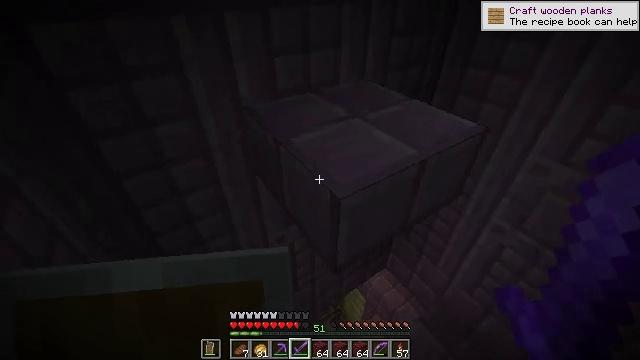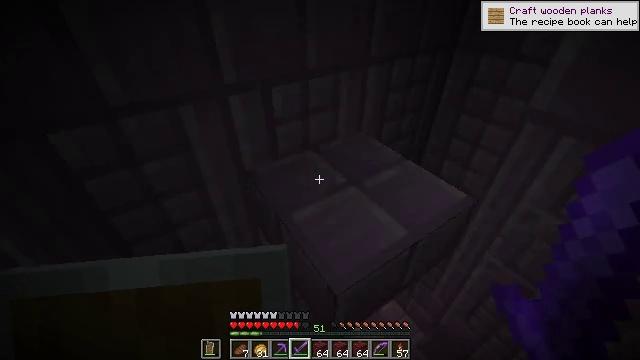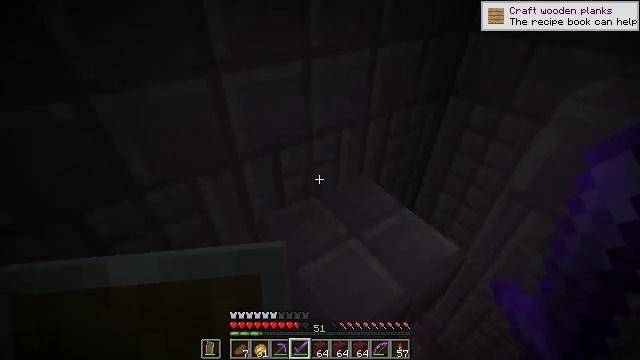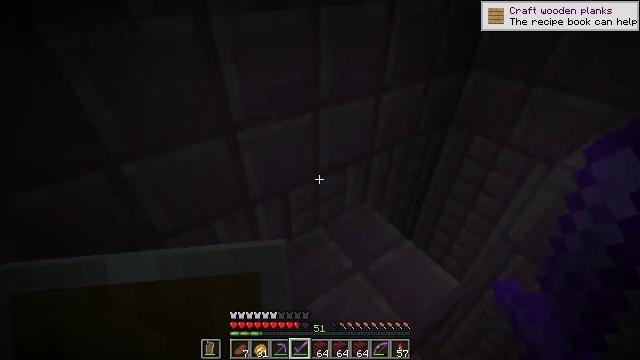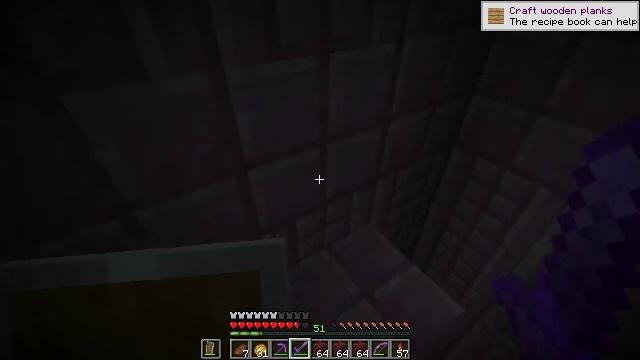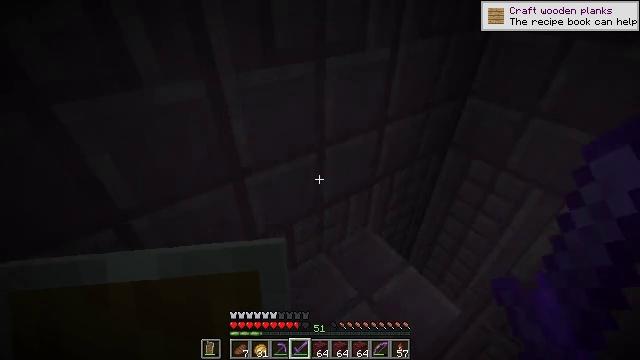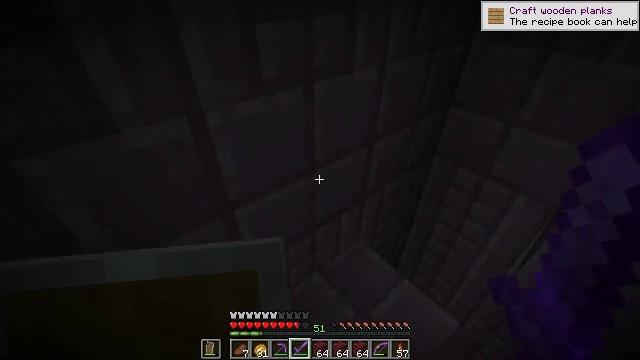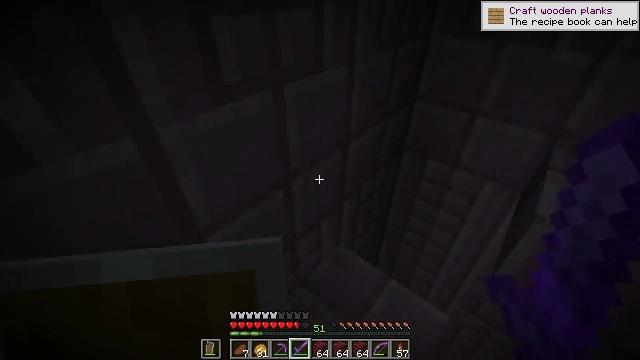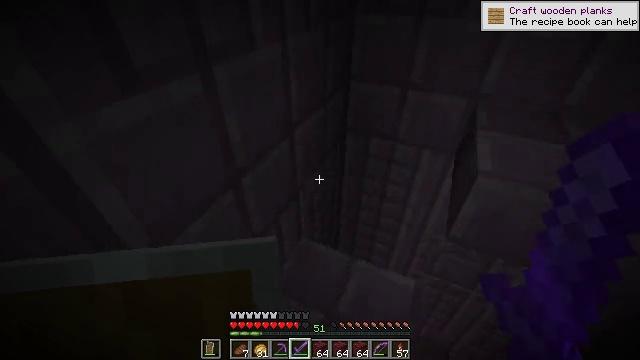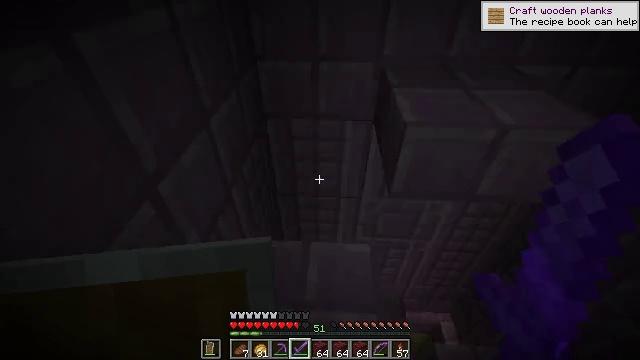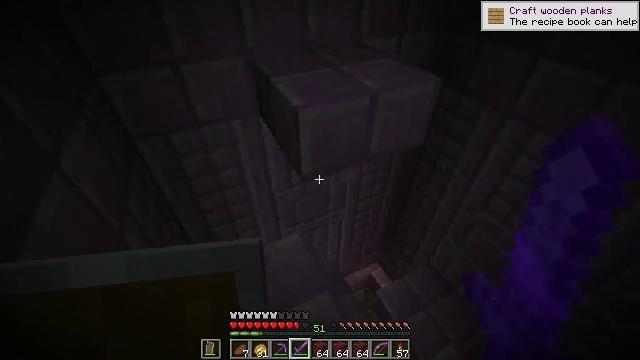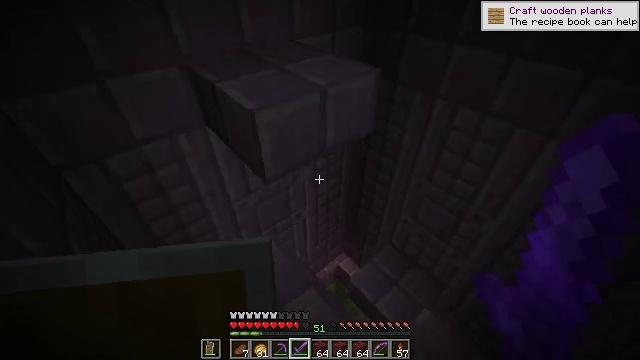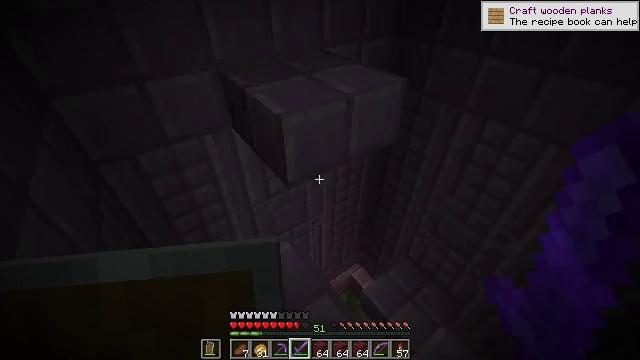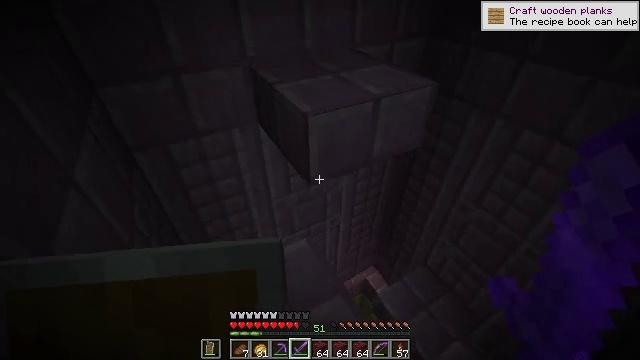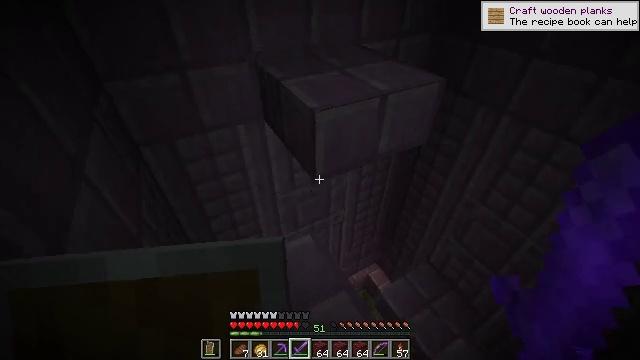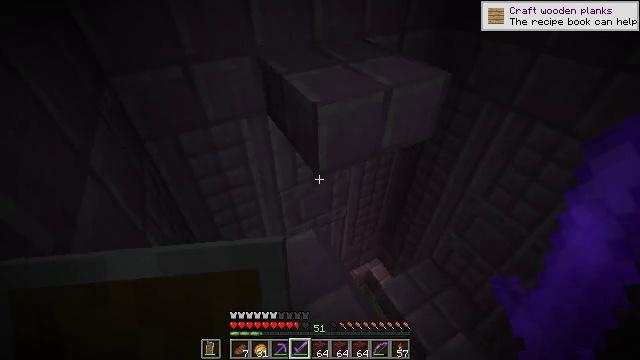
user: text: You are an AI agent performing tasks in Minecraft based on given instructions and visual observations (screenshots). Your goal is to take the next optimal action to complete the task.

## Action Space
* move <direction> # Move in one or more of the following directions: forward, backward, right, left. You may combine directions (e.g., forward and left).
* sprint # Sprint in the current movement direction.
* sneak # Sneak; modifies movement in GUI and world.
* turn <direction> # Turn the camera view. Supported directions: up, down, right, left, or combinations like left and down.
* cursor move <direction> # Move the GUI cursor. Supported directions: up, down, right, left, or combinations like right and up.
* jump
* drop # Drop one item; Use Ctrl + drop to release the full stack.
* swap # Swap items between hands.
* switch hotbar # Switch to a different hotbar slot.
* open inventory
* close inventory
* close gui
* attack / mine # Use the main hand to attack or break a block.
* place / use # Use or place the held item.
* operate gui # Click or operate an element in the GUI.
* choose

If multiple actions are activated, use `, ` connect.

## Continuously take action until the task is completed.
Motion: motion action
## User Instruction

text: Attack the purpur slab to gather it.
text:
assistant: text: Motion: move forward, jump
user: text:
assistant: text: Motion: move forward, jump
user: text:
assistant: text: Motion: move forward, jump
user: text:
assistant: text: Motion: move forward, jump
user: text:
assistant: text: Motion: move forward, turn right, jump
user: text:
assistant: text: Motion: turn right
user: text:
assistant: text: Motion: turn right
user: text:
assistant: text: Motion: turn right and down
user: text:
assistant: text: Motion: turn right and down
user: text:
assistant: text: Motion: turn right and down
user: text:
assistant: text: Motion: turn right
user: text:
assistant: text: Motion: turn left and up
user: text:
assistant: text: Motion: turn left
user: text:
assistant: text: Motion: no_op
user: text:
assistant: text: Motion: turn down
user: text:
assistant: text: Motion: turn down
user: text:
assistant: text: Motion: no_op
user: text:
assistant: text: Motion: turn left
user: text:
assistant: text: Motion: turn left
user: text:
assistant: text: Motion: no_op
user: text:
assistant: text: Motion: move forward, turn right and up
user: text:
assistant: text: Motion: move forward, turn right
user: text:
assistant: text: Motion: move forward, jump
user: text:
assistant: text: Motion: move forward, jump
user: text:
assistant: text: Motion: move forward, turn right, jump
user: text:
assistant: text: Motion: move forward, turn right, jump
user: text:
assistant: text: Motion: move forward, turn right and up, jump
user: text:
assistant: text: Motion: move forward, jump
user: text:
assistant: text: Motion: move forward
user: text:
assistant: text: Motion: no_op